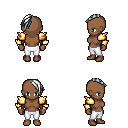
a pixel art fantasy rpg character, female body template, human, dark skin, gold arm armor, white pants, white long mohawk hairstyle, four views (front, back, left, right), 2x2 character sprite sheet, small pixel art, hard edges, no anti-aliasing